Question: I'm running Xcode 6 and the tableview I have now runs fine in the iPhone 5 simulator but not the iPhone 6 or 6 plus. I have checked both "Use Auto Layout" and "Use Size Classes."
How do I get the table view to center and have the correct height according to the device size?

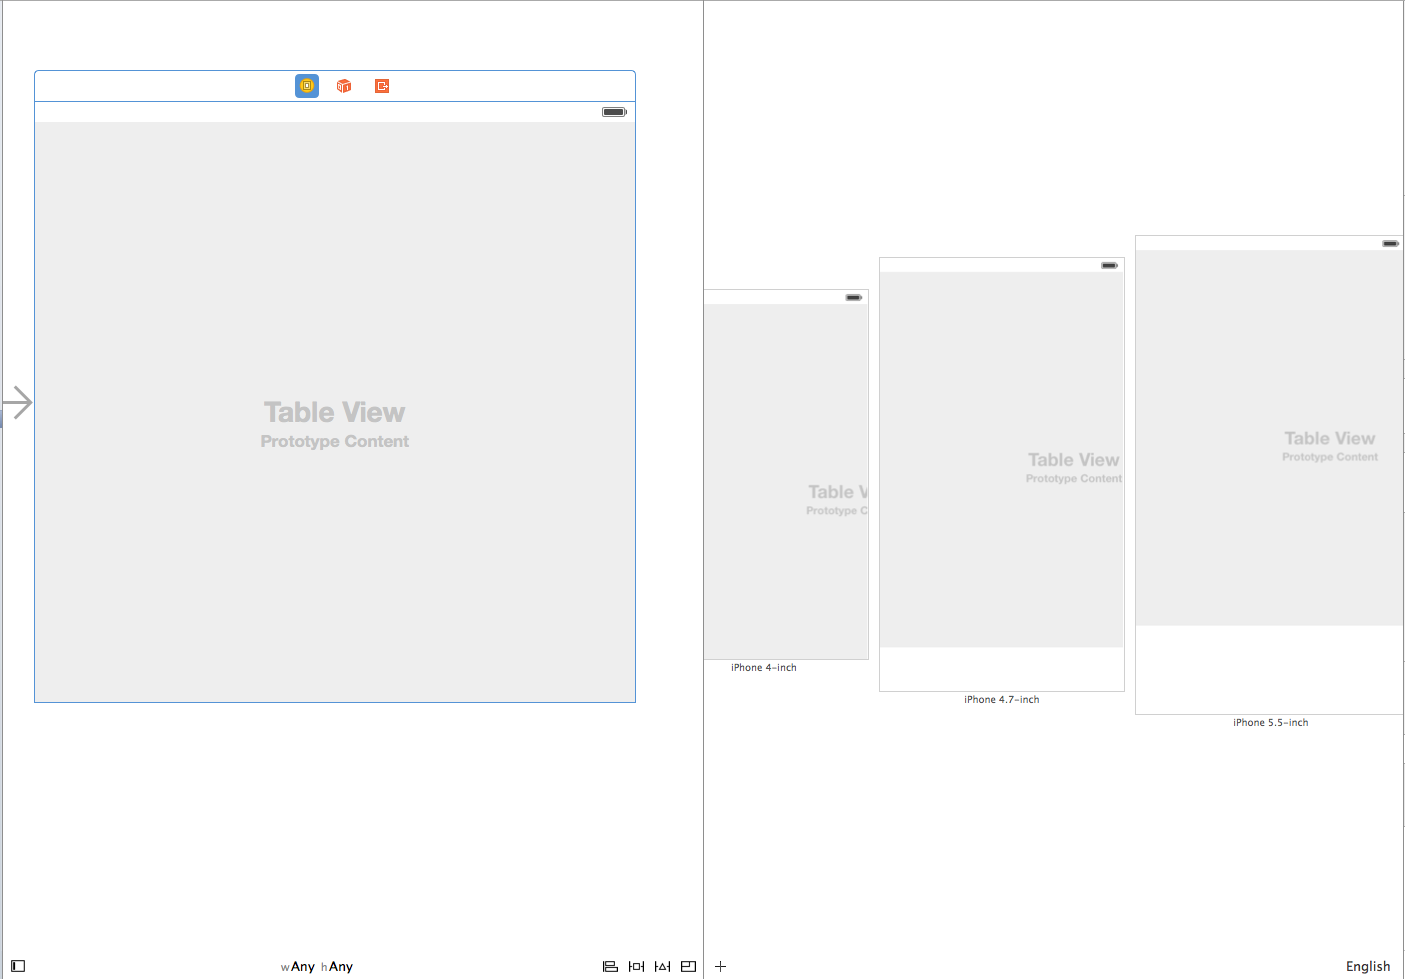
Answer: First you need to get ride off the current constrains that you may have (we need to start clean).
For this, select the Table View and then select the |-triangle-| on the bottom of the screen, and select Clear Constrains.

## How to define the constrains
You need to select Table View and then go to |-square-| on the bottom of the screen and put 0,0,0,0 (this makes 0 margin to up, bottom, left and right). Press add 4 Constrains (make sure that the four lines are in red)

Now select the Table View again and go to |-triangle-| and put Update Frames. This way you are going to update the Storyboard to see the same that you are going to see when running the App.
### Deleting extra side margins
We would have a small margin to the sides. So we need to get ride of this. In the left panel select the First Horizontal and then in First Item select Relative to Margin.

Do this same thing for the second Horizontal on the left panel.

And we are done!